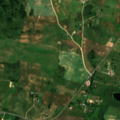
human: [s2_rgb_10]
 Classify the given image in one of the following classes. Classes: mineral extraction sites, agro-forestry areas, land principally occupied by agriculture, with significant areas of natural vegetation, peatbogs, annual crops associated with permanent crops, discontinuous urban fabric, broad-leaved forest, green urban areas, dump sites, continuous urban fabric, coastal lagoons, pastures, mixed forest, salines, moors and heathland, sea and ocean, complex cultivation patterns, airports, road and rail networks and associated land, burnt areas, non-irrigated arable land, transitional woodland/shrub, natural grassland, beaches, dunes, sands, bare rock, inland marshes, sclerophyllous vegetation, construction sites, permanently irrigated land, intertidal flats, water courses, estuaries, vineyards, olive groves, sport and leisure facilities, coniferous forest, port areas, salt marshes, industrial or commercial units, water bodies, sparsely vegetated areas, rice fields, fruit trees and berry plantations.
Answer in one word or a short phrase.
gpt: pastures, complex cultivation patterns, land principally occupied by agriculture, with significant areas of natural vegetation